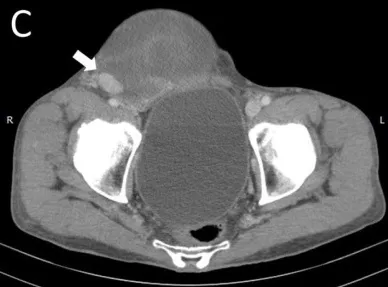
Non-contrast CT image revealed a large right inguinal tumor with heterogeneous density. Contrast-enhanced CT image displayed vascular like lesions inside the tumor, raising the suspicion of pseudoaneurysm or active bleeding (white arrow).
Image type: radiology (ct)